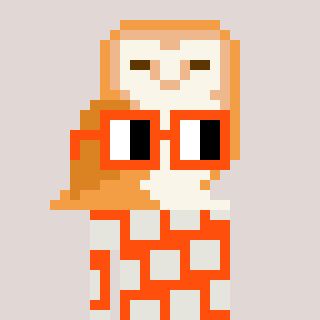
a pixel art character with square orange glasses, a owl-shaped head and a orange-colored body on a warm background